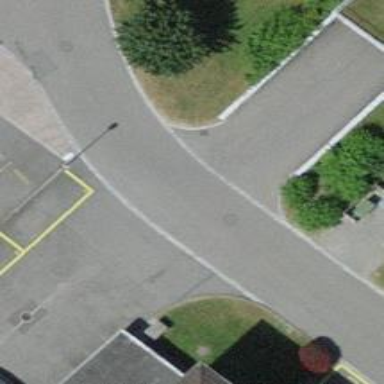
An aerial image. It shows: Residential road.